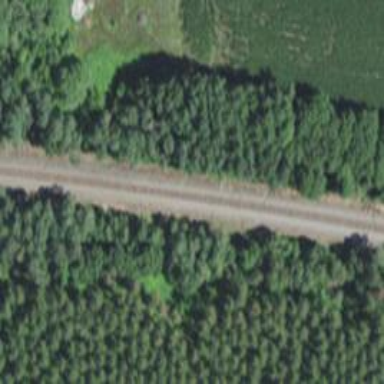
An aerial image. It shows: Railway track.